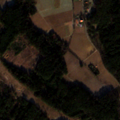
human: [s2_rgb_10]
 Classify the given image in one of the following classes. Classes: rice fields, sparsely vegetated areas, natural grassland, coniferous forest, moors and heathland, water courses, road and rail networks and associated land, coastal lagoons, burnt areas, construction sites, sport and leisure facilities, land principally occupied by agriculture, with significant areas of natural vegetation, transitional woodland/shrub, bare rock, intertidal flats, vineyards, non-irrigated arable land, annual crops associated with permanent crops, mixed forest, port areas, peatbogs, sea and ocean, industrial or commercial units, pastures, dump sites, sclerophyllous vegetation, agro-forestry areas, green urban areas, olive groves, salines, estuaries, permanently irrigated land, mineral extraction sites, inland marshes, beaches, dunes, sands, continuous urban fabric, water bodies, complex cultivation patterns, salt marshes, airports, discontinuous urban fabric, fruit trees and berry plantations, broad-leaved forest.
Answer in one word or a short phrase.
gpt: non-irrigated arable land, complex cultivation patterns, coniferous forest, mixed forest, transitional woodland/shrub